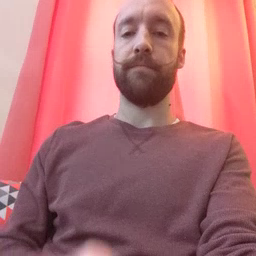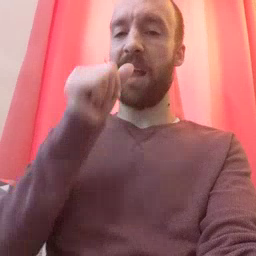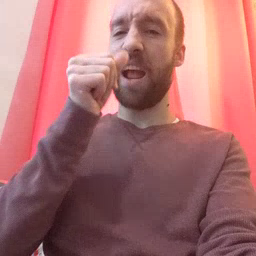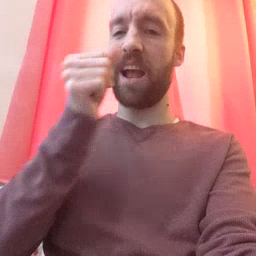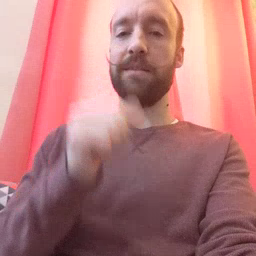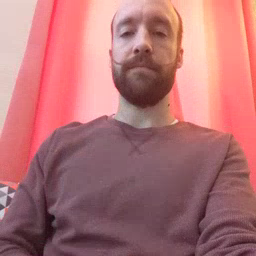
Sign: nuts